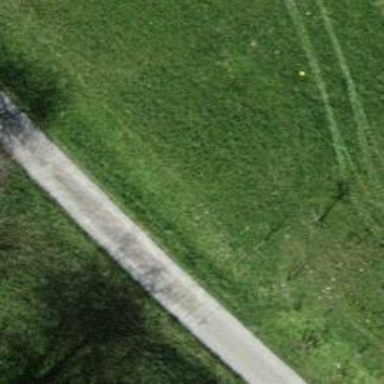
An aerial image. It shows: Concrete track with grade 1 quality.